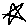
Label: star